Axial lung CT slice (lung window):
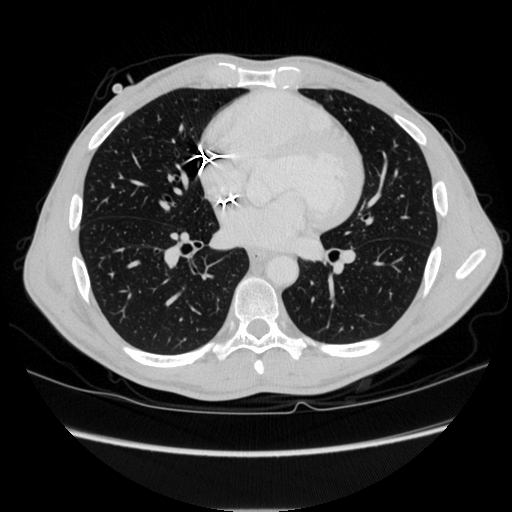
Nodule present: no